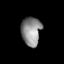
Tissue: lung
Cell type: Epithelial cells
Senescence score: 0.2393
Nuclear area (px): 550
Mean DAPI intensity: 140.502